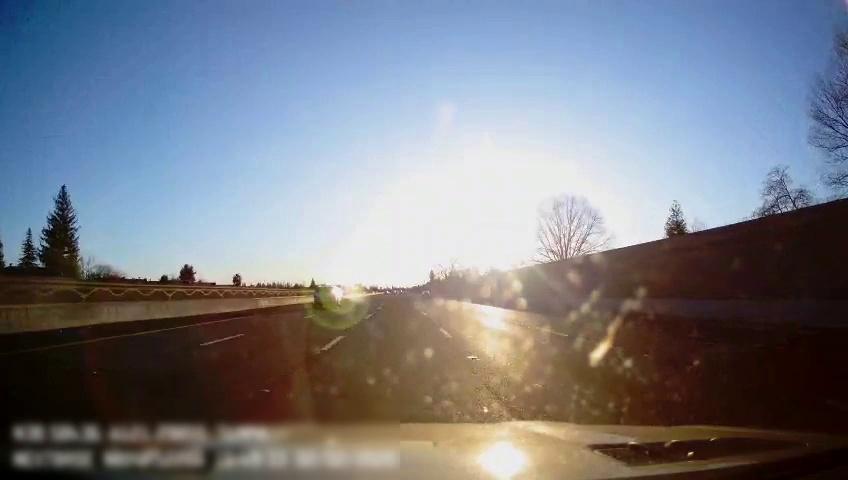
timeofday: Day
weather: Sunny
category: Drivable Space
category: Vehicles | SUV
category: Lanes | Alternate Lane
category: Lanes | Alternate Lane
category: Lanes | Current Lane
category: Lanes | Current Lane
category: Lanes | Alternate Lane